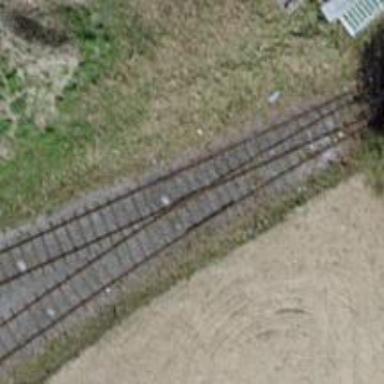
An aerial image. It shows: Single railway spur track.